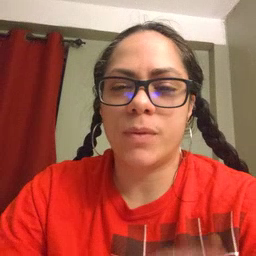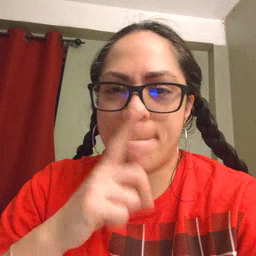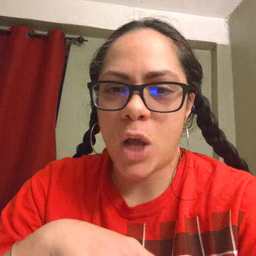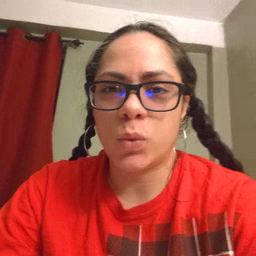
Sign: mouse